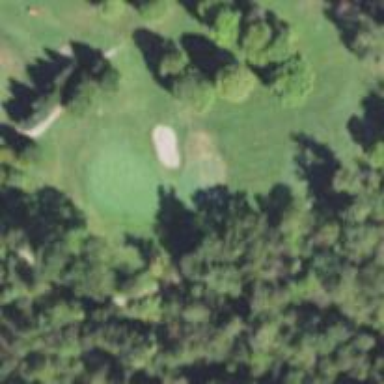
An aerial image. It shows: Pathway for golfing.